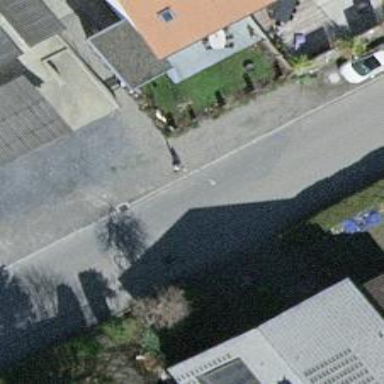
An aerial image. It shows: Residential road with asphalt surface. There is sidewalk on the left side.